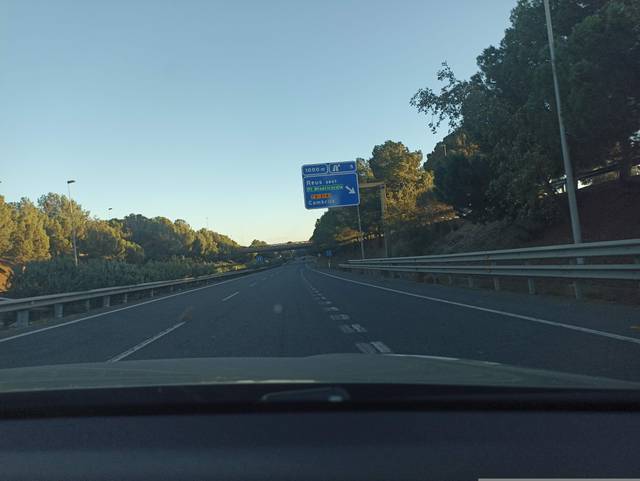
Region: Spain
Coordinates: 41.148, 1.088